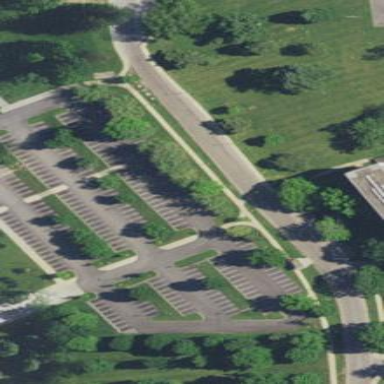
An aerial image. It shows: Parking aisle designated as service road.